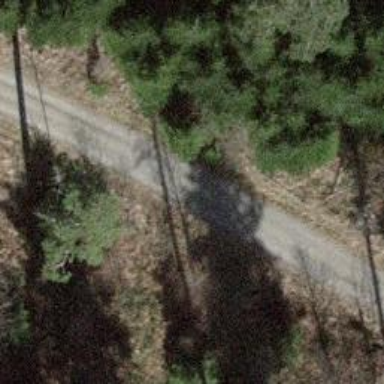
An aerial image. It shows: Gravel track with grade 2 quality.